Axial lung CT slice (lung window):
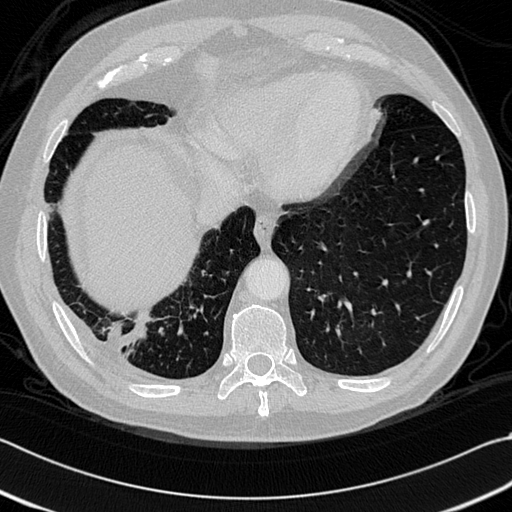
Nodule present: no